Question: I am creating an app which requires the user to interests.
I am trying to create a screen similar to the Foursquare interest selection where multiple buttons can be selected to represent the users interests.
I have tried creating a gridview but I'm not able to achieve the effect of buttons wrapping up to the next line.
Is there a way this can be achieved via a gridview? Is there a library which does this kind of UI?

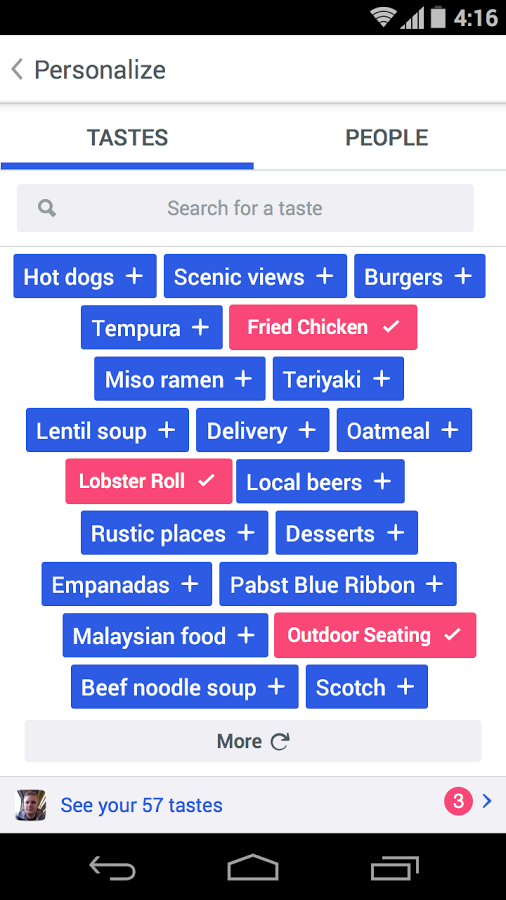
Answer: You're looking for 'FlowLayout' with 'gravity="center_horizontal"'. There are several implementations available, a lot of them as library projects on GitHub. Take you pick :)
<URL>
<URL>
<URL>
(descending *s)